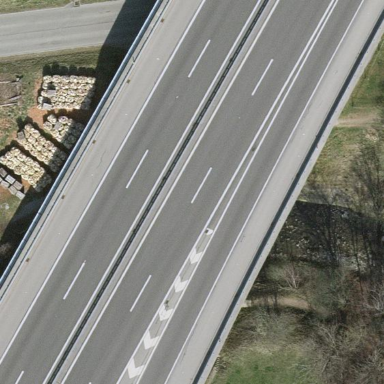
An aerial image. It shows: Man-made bridge.